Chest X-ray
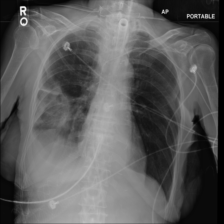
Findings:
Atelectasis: negative
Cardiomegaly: negative
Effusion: positive
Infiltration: positive
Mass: negative
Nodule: negative
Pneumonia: negative
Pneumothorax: negative
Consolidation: negative
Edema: negative
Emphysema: negative
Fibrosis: negative
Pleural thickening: negative
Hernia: negative